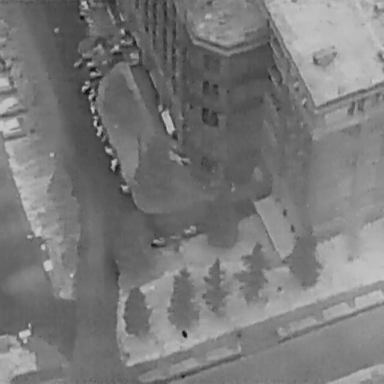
There are three Cars in the infrared image.